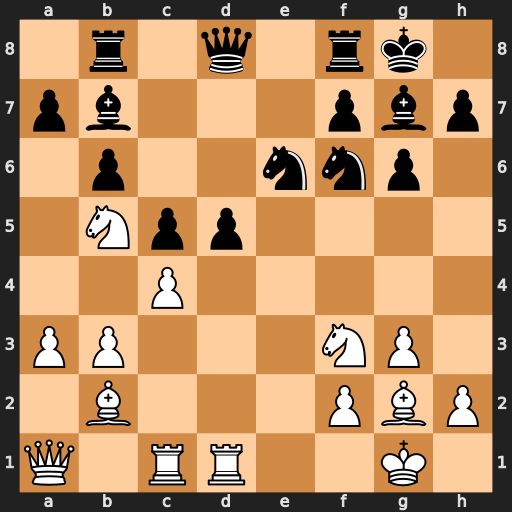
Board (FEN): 1r1q1rk1/pb3pbp/1p2nnp1/1Npp4/2P5/PP3NP1/1B3PBP/Q1RR2K1
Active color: w
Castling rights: -
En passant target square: -
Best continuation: cxd5